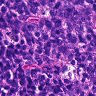
Metastatic tissue present: no